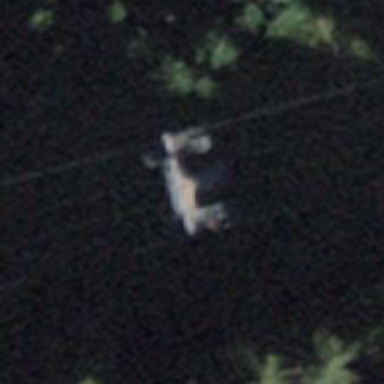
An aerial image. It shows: Pylon for aerialway.